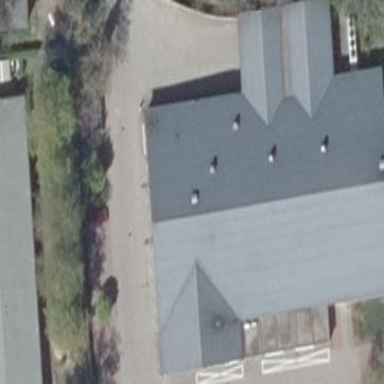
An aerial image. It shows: Gabled roof retail building serving as supermarket.